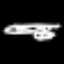
Label: airplane